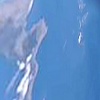
Label: water